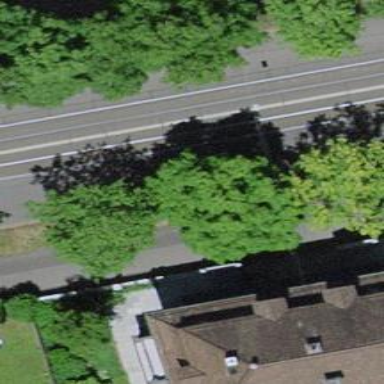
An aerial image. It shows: Avenue lined with deciduous broadleaved trees.